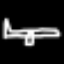
Label: airplane